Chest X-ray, PA view. Patient: 48 years old, sex M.
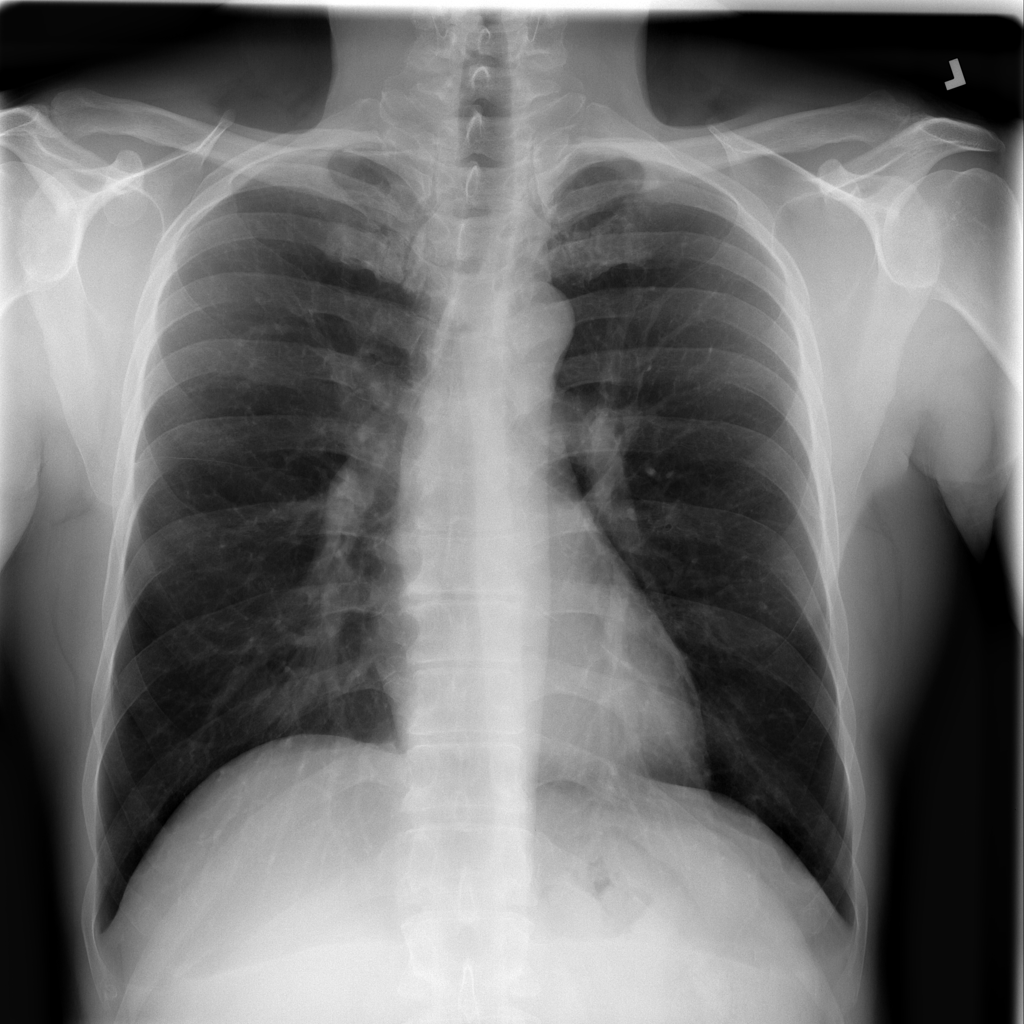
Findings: No Finding